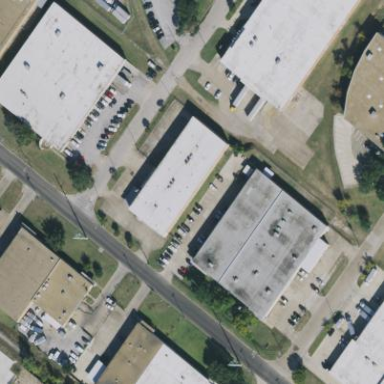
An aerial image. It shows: Warehouse.